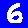
Digit: 6